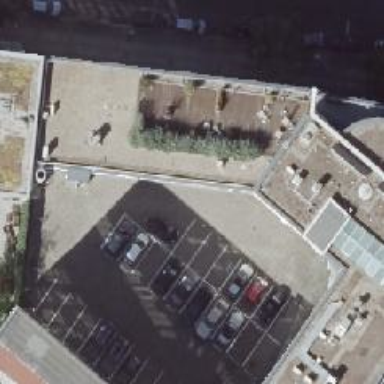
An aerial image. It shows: Office building with flat roof.